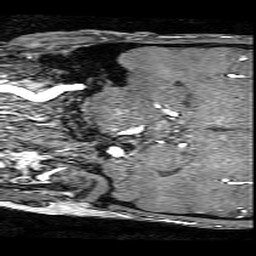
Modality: angio
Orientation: coronal
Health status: ill
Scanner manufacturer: philips
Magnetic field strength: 3 T
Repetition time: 0.01824 s
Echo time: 0.003361 s